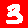
Digit: 3